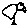
Label: bird